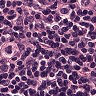
Metastatic tissue present: yes